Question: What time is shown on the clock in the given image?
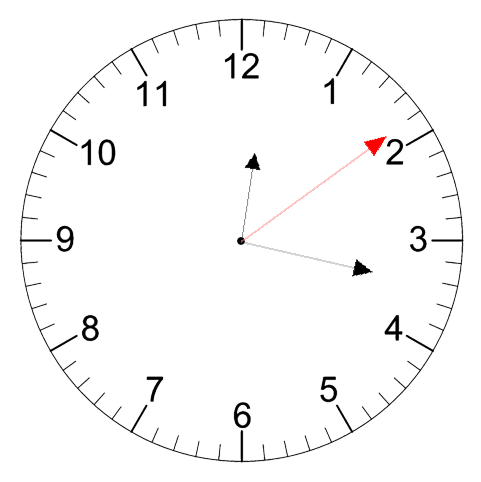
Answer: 12:17:09